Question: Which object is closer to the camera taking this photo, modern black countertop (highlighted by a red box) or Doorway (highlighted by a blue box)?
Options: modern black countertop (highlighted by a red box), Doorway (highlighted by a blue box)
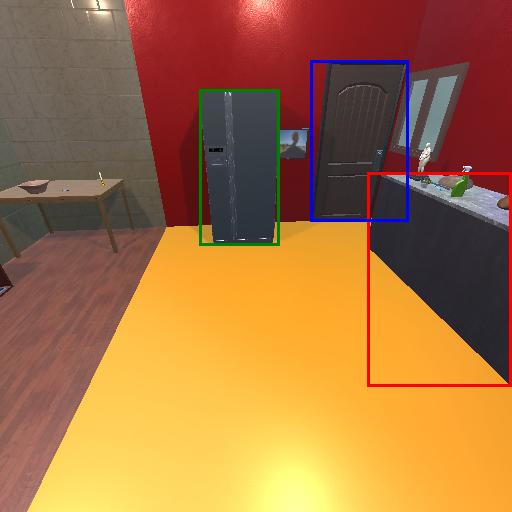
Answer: modern black countertop (highlighted by a red box)